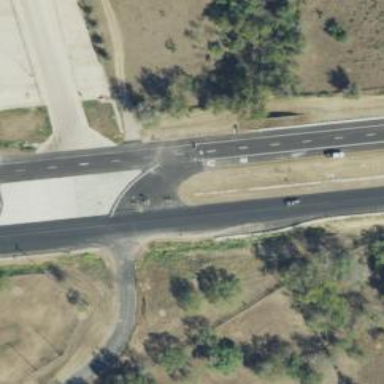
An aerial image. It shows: Trunk link highway.